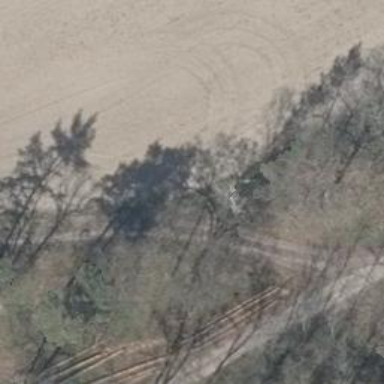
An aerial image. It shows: Dirt track road with grade 4 tracktype.